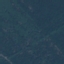
Label: Forest